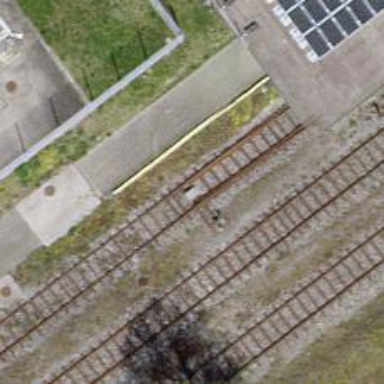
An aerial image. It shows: Railway switch.